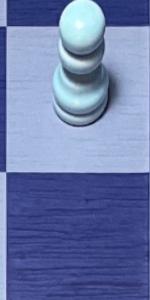
Label: Empty